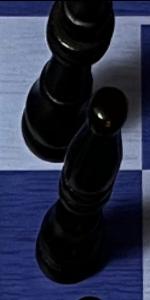
Label: Bishop_Black